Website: slack
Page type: account-dashboard
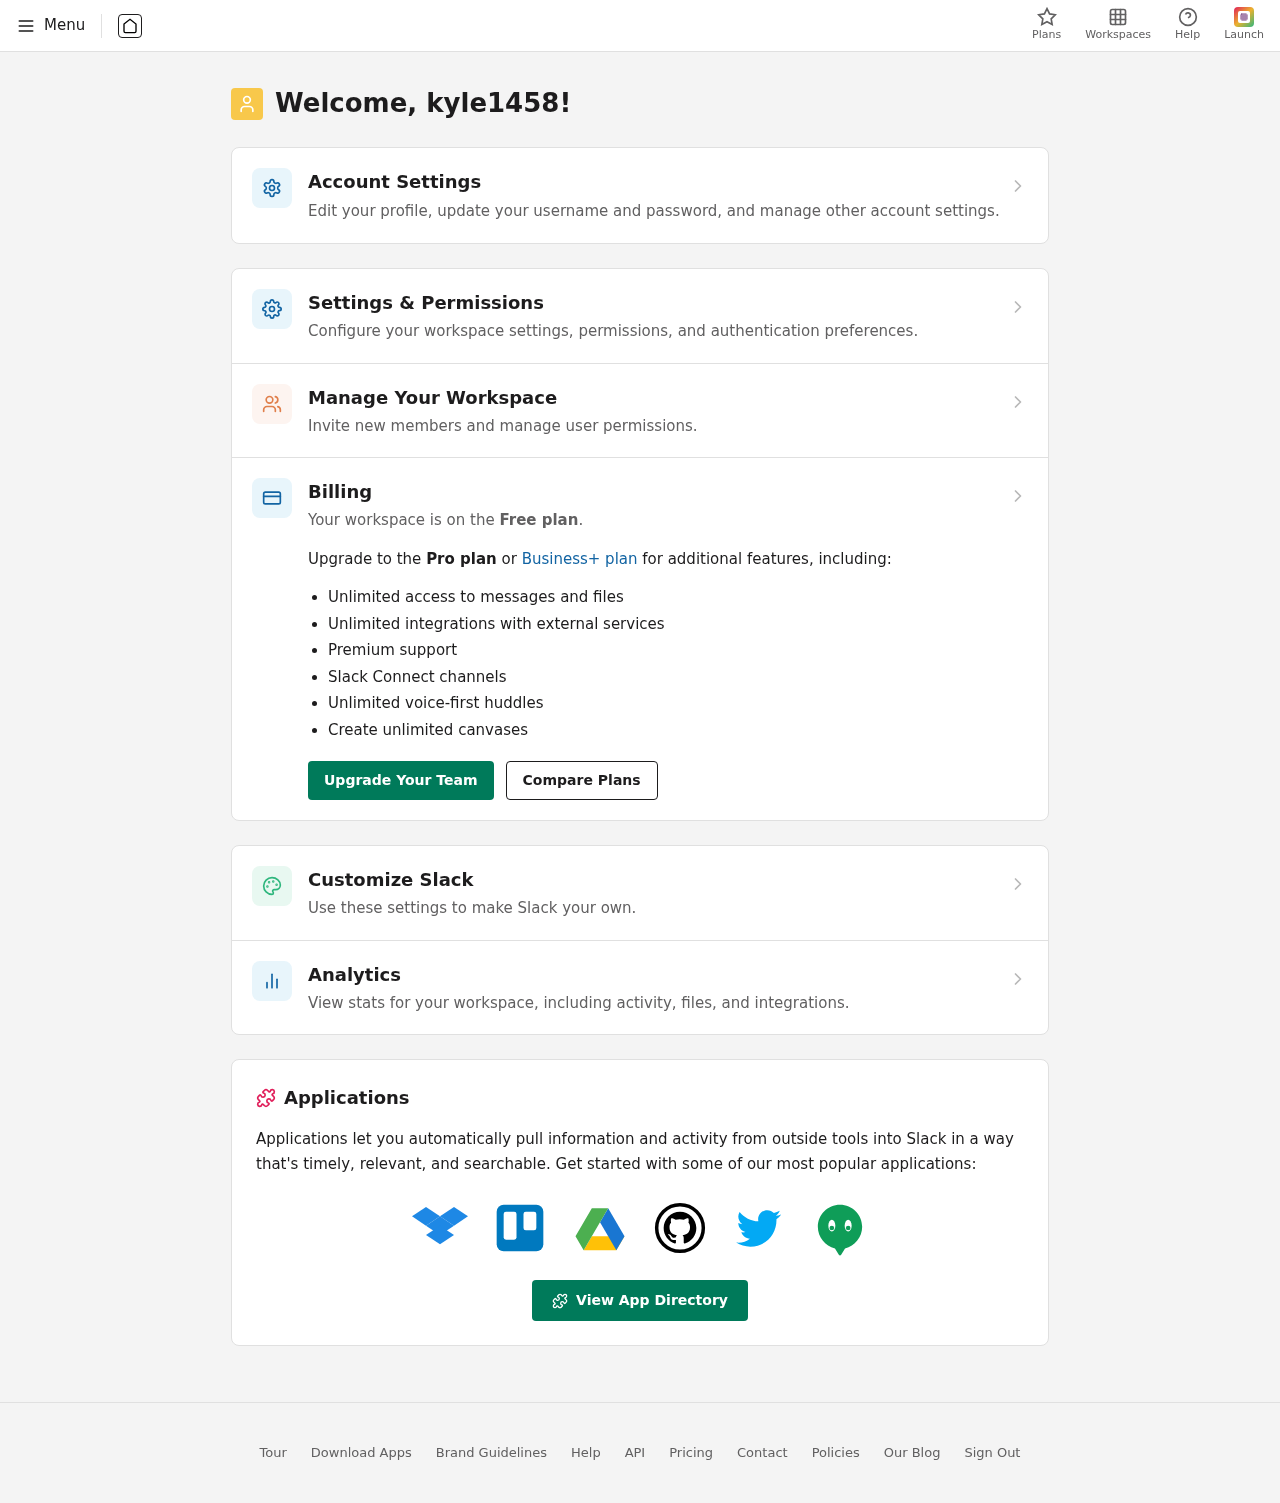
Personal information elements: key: PII_LOGIN_USERNAME
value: kyle1458